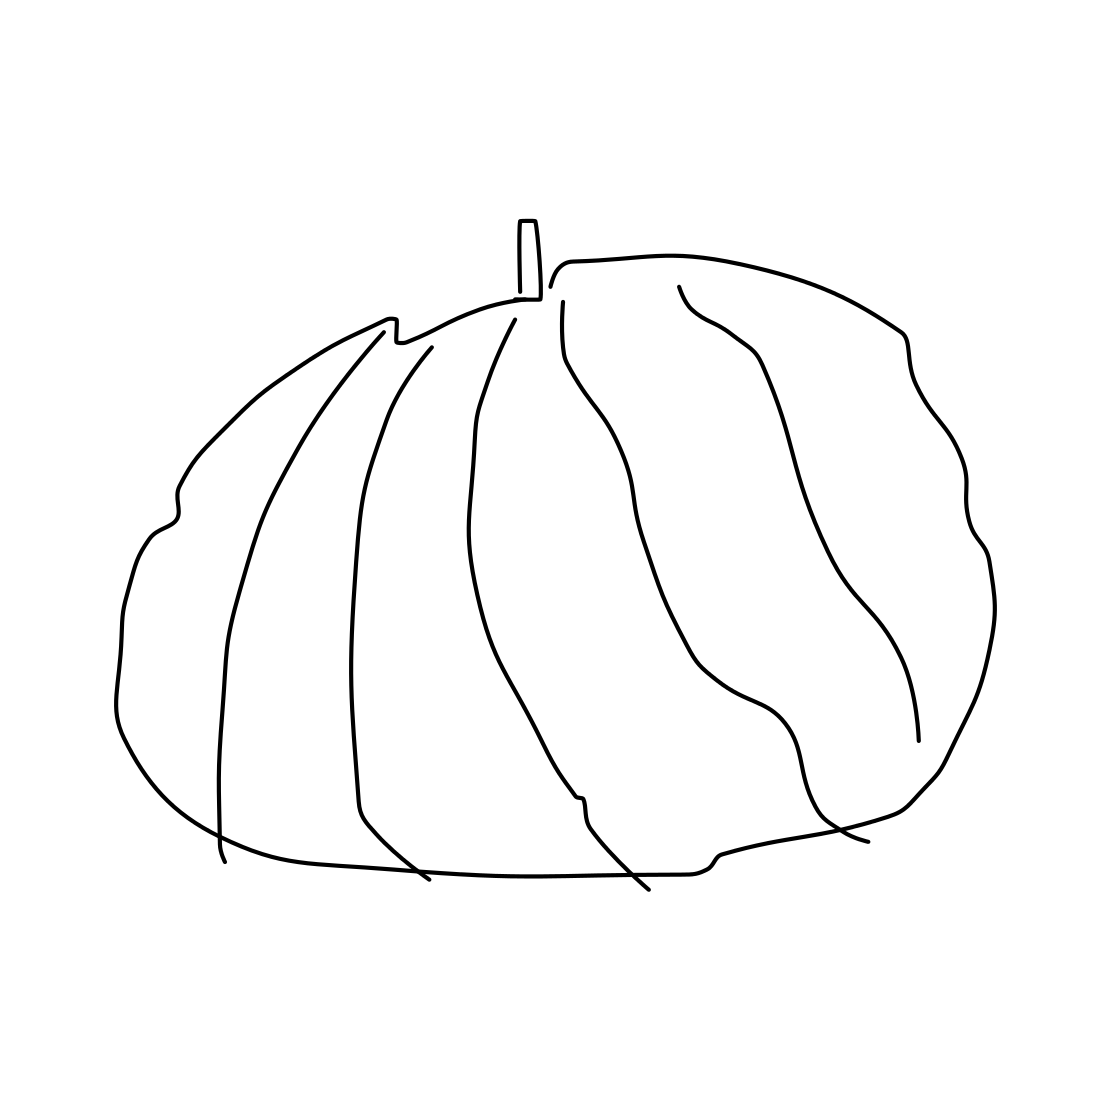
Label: pumpkin